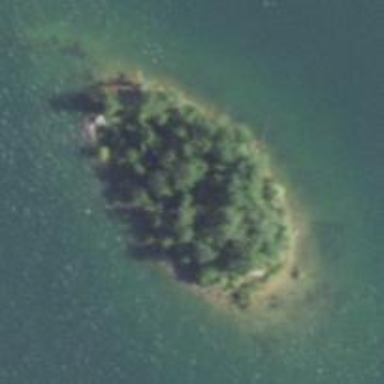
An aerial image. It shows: Islet.